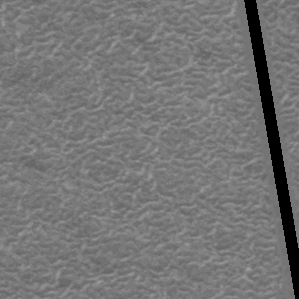
Label: frost